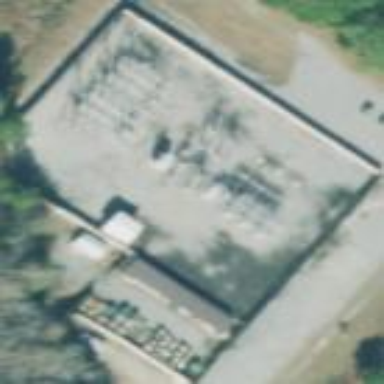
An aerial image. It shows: Distribution substation surrounded by fence.